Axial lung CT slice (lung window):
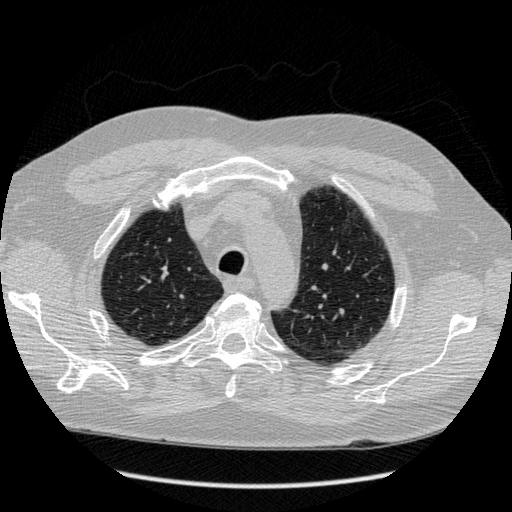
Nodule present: no